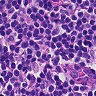
Metastatic tissue present: no